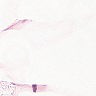
Metastatic tissue present: no